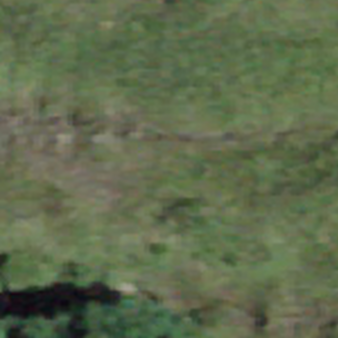
Label: other